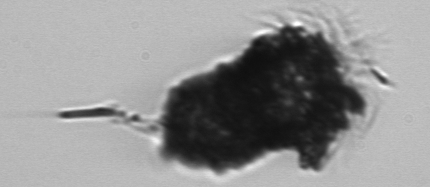
Label: Tintinnopsis